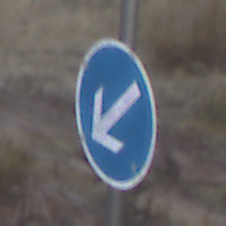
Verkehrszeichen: VorgeschriebeneVorbeifahrtLinks
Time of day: SunriseSunset
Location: Outdoor (Suburban)
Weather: Clear
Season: NotSpecified
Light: Natural